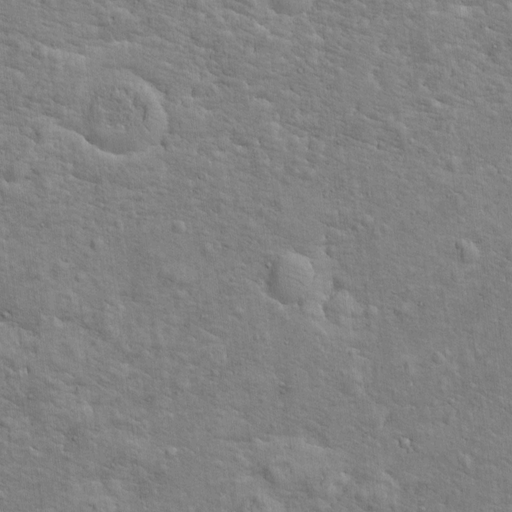
Classes present: Background